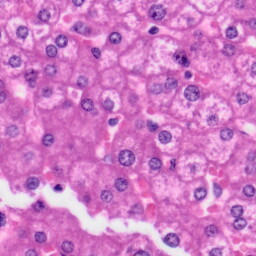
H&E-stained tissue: Liver